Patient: sex M, age 43
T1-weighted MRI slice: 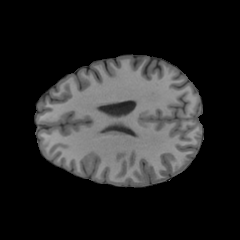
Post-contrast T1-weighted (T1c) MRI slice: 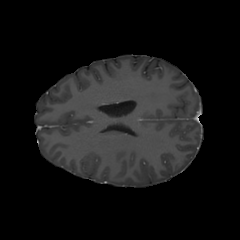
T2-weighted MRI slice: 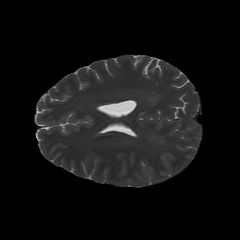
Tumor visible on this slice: no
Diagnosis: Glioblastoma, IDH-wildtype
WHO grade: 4